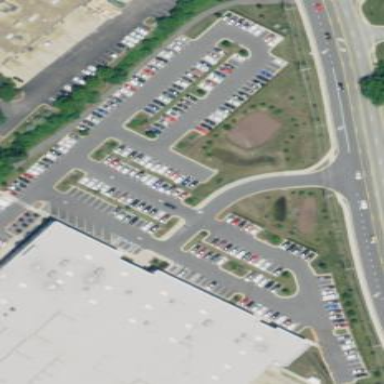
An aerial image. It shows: Parking area.